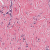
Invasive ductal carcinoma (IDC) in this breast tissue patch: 0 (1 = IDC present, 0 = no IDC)